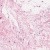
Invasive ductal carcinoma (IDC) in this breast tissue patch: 0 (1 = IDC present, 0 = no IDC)